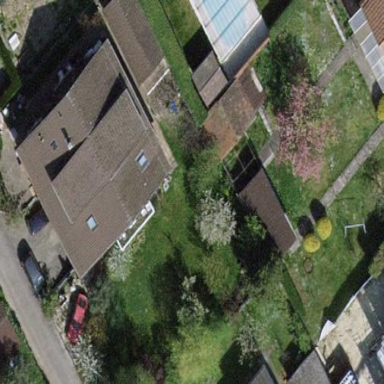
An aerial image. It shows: Garden enclosed by fence.